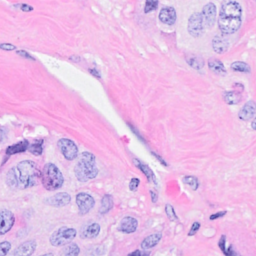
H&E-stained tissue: Breast